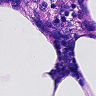
Metastatic tissue present: no